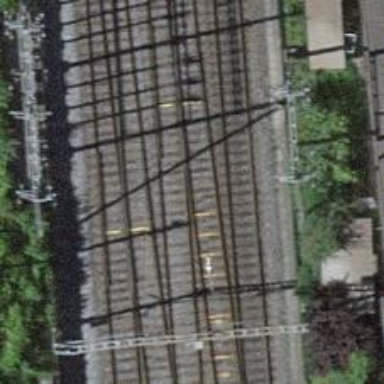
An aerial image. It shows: Single railway track with electrified contact line.